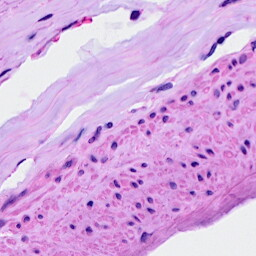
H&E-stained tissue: Ovarian